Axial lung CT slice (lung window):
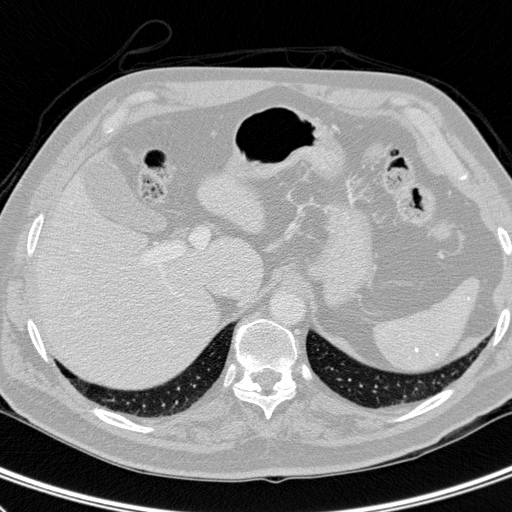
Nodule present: no